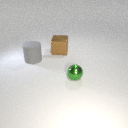
small green metal sphere in front of large brown metal cube